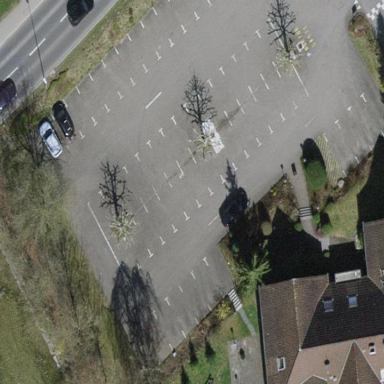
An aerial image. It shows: Parking area with surface.